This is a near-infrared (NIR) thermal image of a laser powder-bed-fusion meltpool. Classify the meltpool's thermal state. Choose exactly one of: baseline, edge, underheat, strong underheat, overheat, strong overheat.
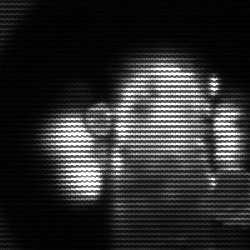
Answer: strong underheat